Question: I would like to use VBA to paste a range of data into an existing chart, using the options shown in the following screenshot:

If I record a macro whilst doing so manually, the code only states 'ActiveChart.Paste'. Thus, when I re-run this code the series is pasted regularly without the 'Series Name In First Row' deactivated. How can I code this correctly? I haven't found much in the way of help in my research so far.
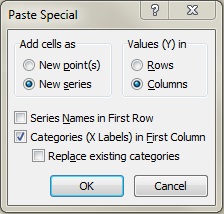
Answer: Well, I tried a simple code and it works.
Suppose you have a data like below and you made a simple Clustered Column Chart:

Now you want to paste special as in your screen shot.
VBA code which works at my end is below:
'''
Sub test()
Dim ch As Chart: Set ch = Sheet1.ChartObjects(1).Chart
Range("A1:A4,C1:C4").Copy '~~> you need to include the x axis labels when copying
ch.SeriesCollection.Paste RowCol:=xlColumns, SeriesLabels:=False, _
CategoryLabels:=True, Replace:=False, NewSeries:=True
End Sub
'''

I don't know what chart you're working on or how you want it constructed.
Above just shows how to execute of data from a to an . HTH